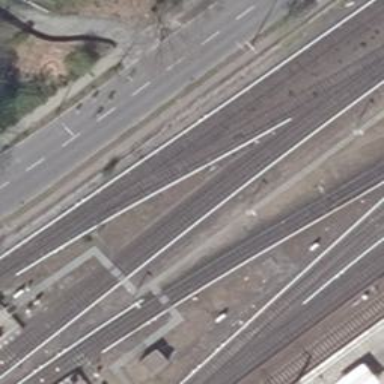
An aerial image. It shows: Light rail line with bottom electrified rails.